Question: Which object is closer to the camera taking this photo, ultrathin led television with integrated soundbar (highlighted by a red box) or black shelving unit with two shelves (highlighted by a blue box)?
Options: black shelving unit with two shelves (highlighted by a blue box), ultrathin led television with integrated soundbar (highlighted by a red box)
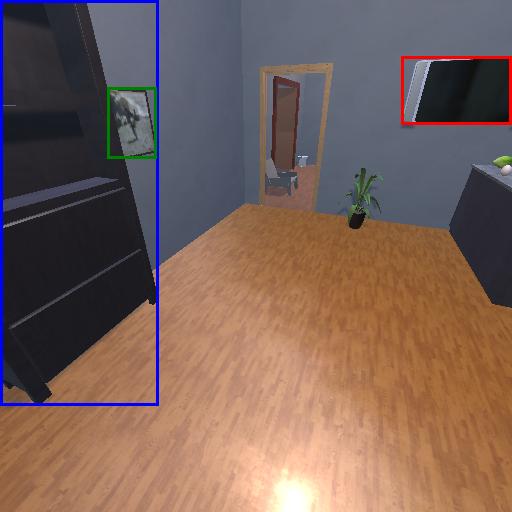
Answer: black shelving unit with two shelves (highlighted by a blue box)